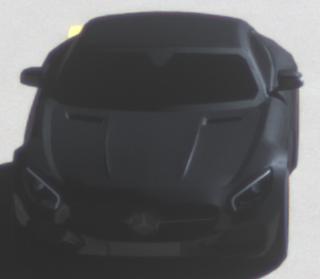
Make: Mercedes-Benz
Model: AMG GT Coupé
Detailed model: AMG GT (190) Coupé
Model produced from: 2014/10
Model produced until: 2017/01
Doors: 2
Color: black
Road condition: dry road
Daytime: morning or afternoon
Contrast: high contrast